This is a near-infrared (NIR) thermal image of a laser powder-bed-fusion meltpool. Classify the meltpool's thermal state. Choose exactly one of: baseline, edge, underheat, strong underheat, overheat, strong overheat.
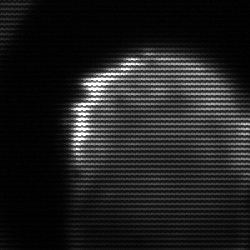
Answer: edge